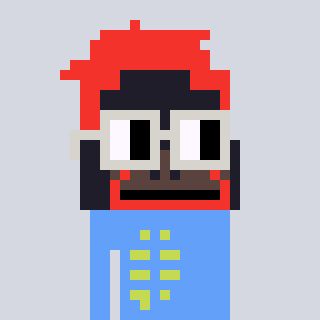
a pixel art character with square light gray glasses, a orangutan-shaped head and a blue-colored body on a cool background